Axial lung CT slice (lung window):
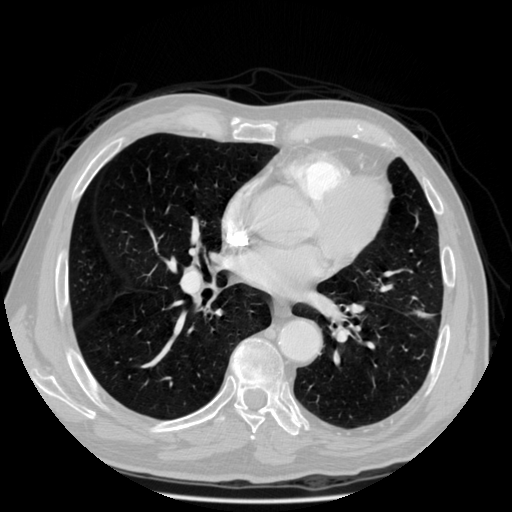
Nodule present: no